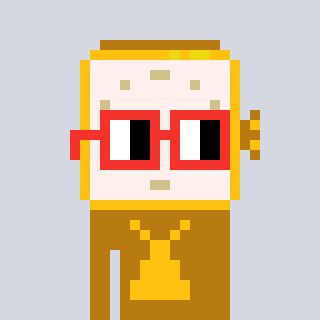
a pixel art character with square red glasses, a watch-shaped head and a gold-colored body on a cool background